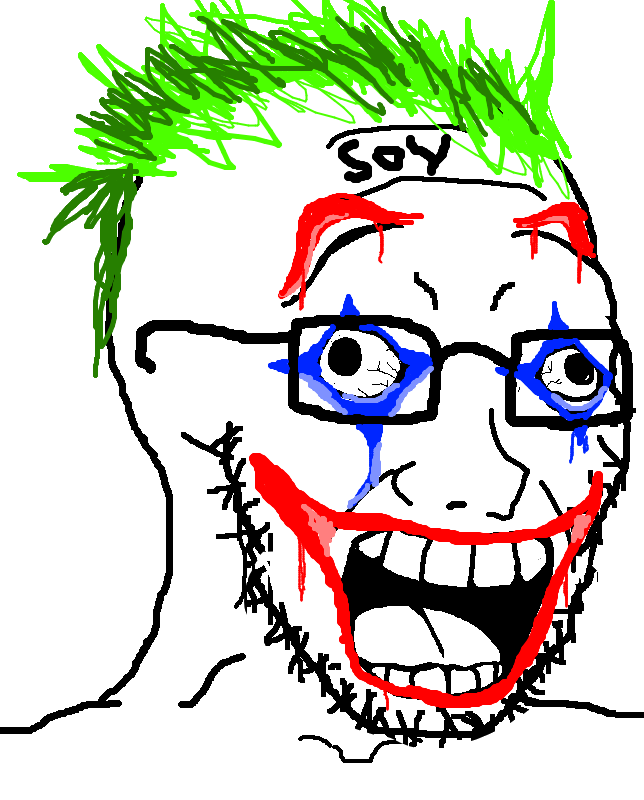
Label: 5_Soyjak